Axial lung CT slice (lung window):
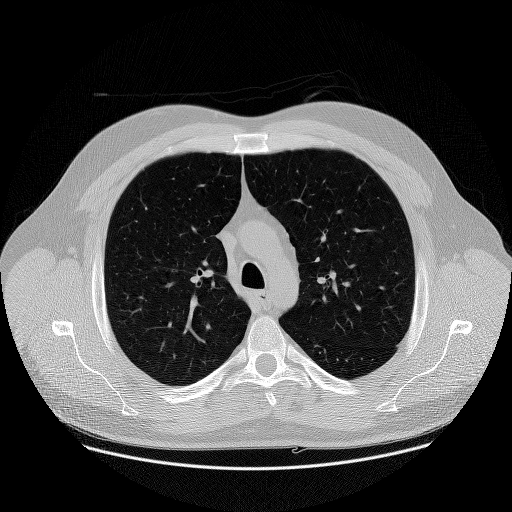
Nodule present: no